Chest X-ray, AP view. Patient: 52 years old, sex M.
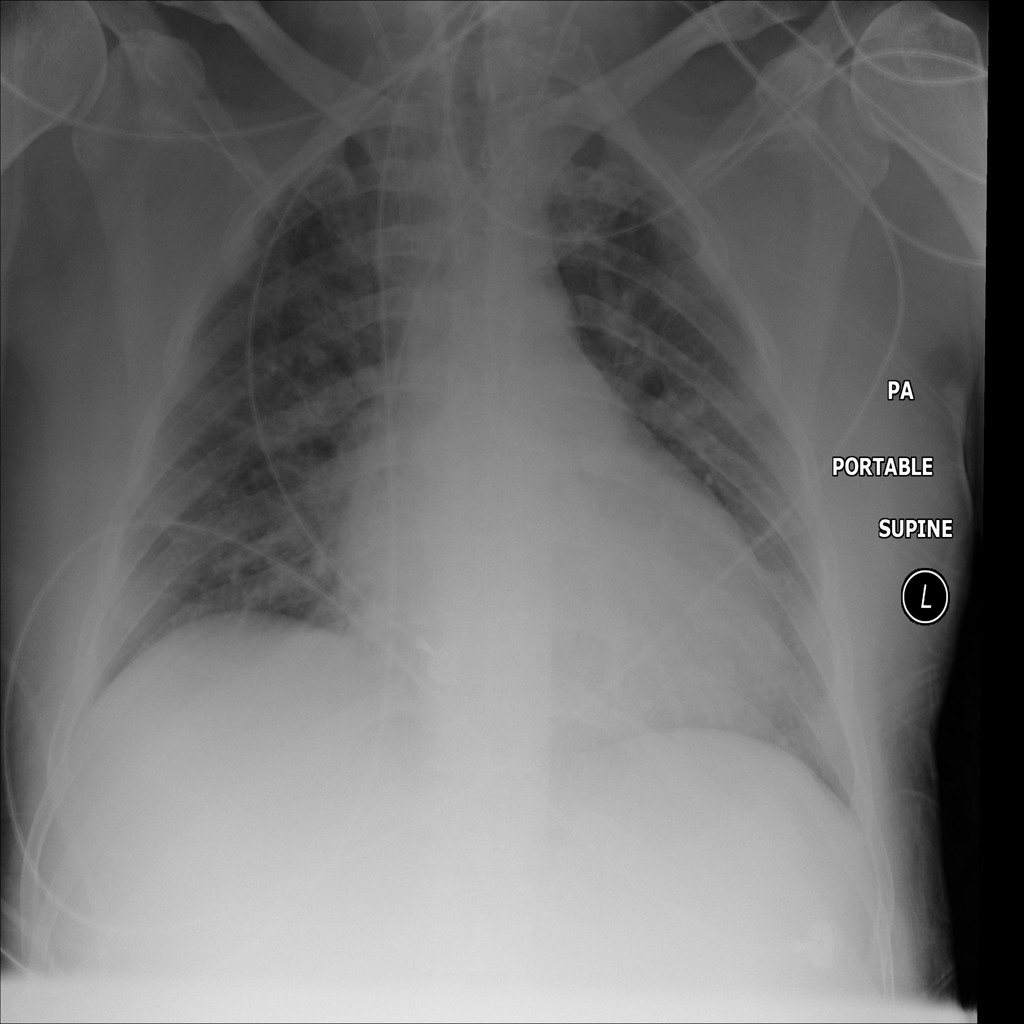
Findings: No Finding